Interaction volume radius: 5 \u00c5
Interaction volume height: 35 \u00c5
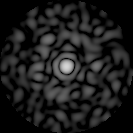
Disorder parameter: 0.8374